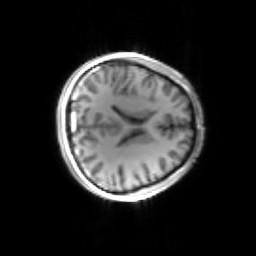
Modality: inplaneT1
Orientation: axial
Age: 22
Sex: male
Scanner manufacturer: siemens
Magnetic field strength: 3 T
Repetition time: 1.2 s
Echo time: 0.00251 s